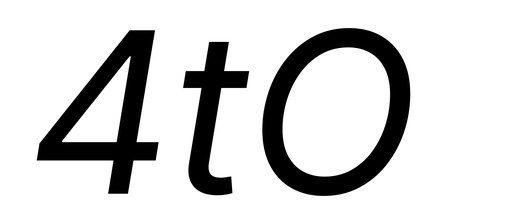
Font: Inter-Italic_Italic